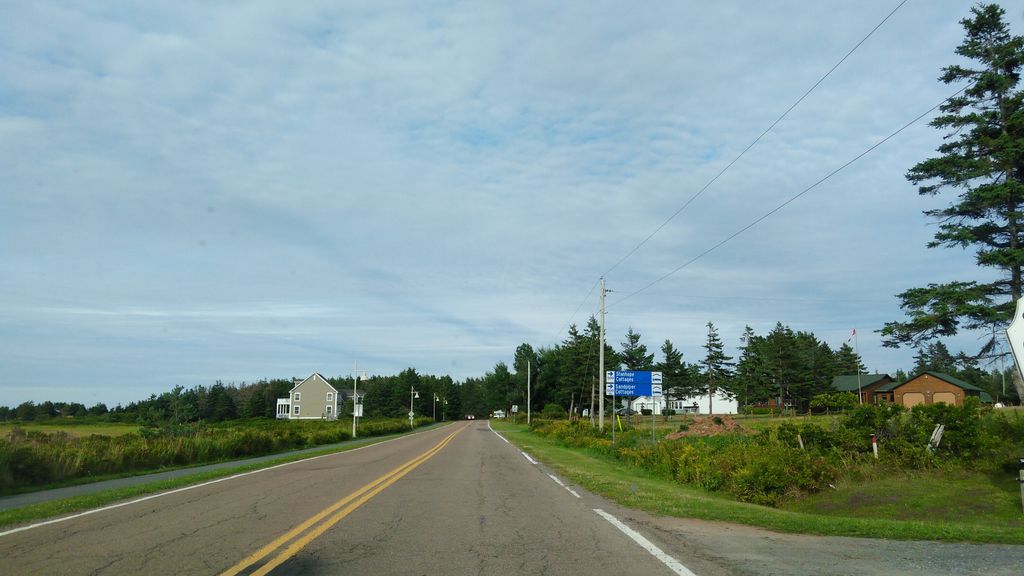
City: charlottetown